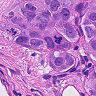
Metastatic tissue present: yes